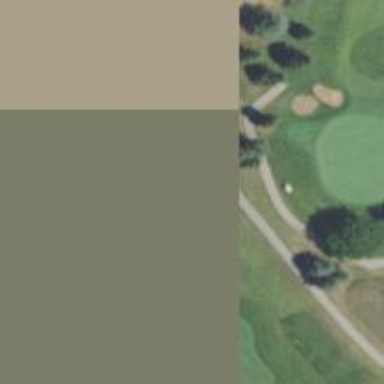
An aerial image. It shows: Path for both roads and golfers.